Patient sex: M
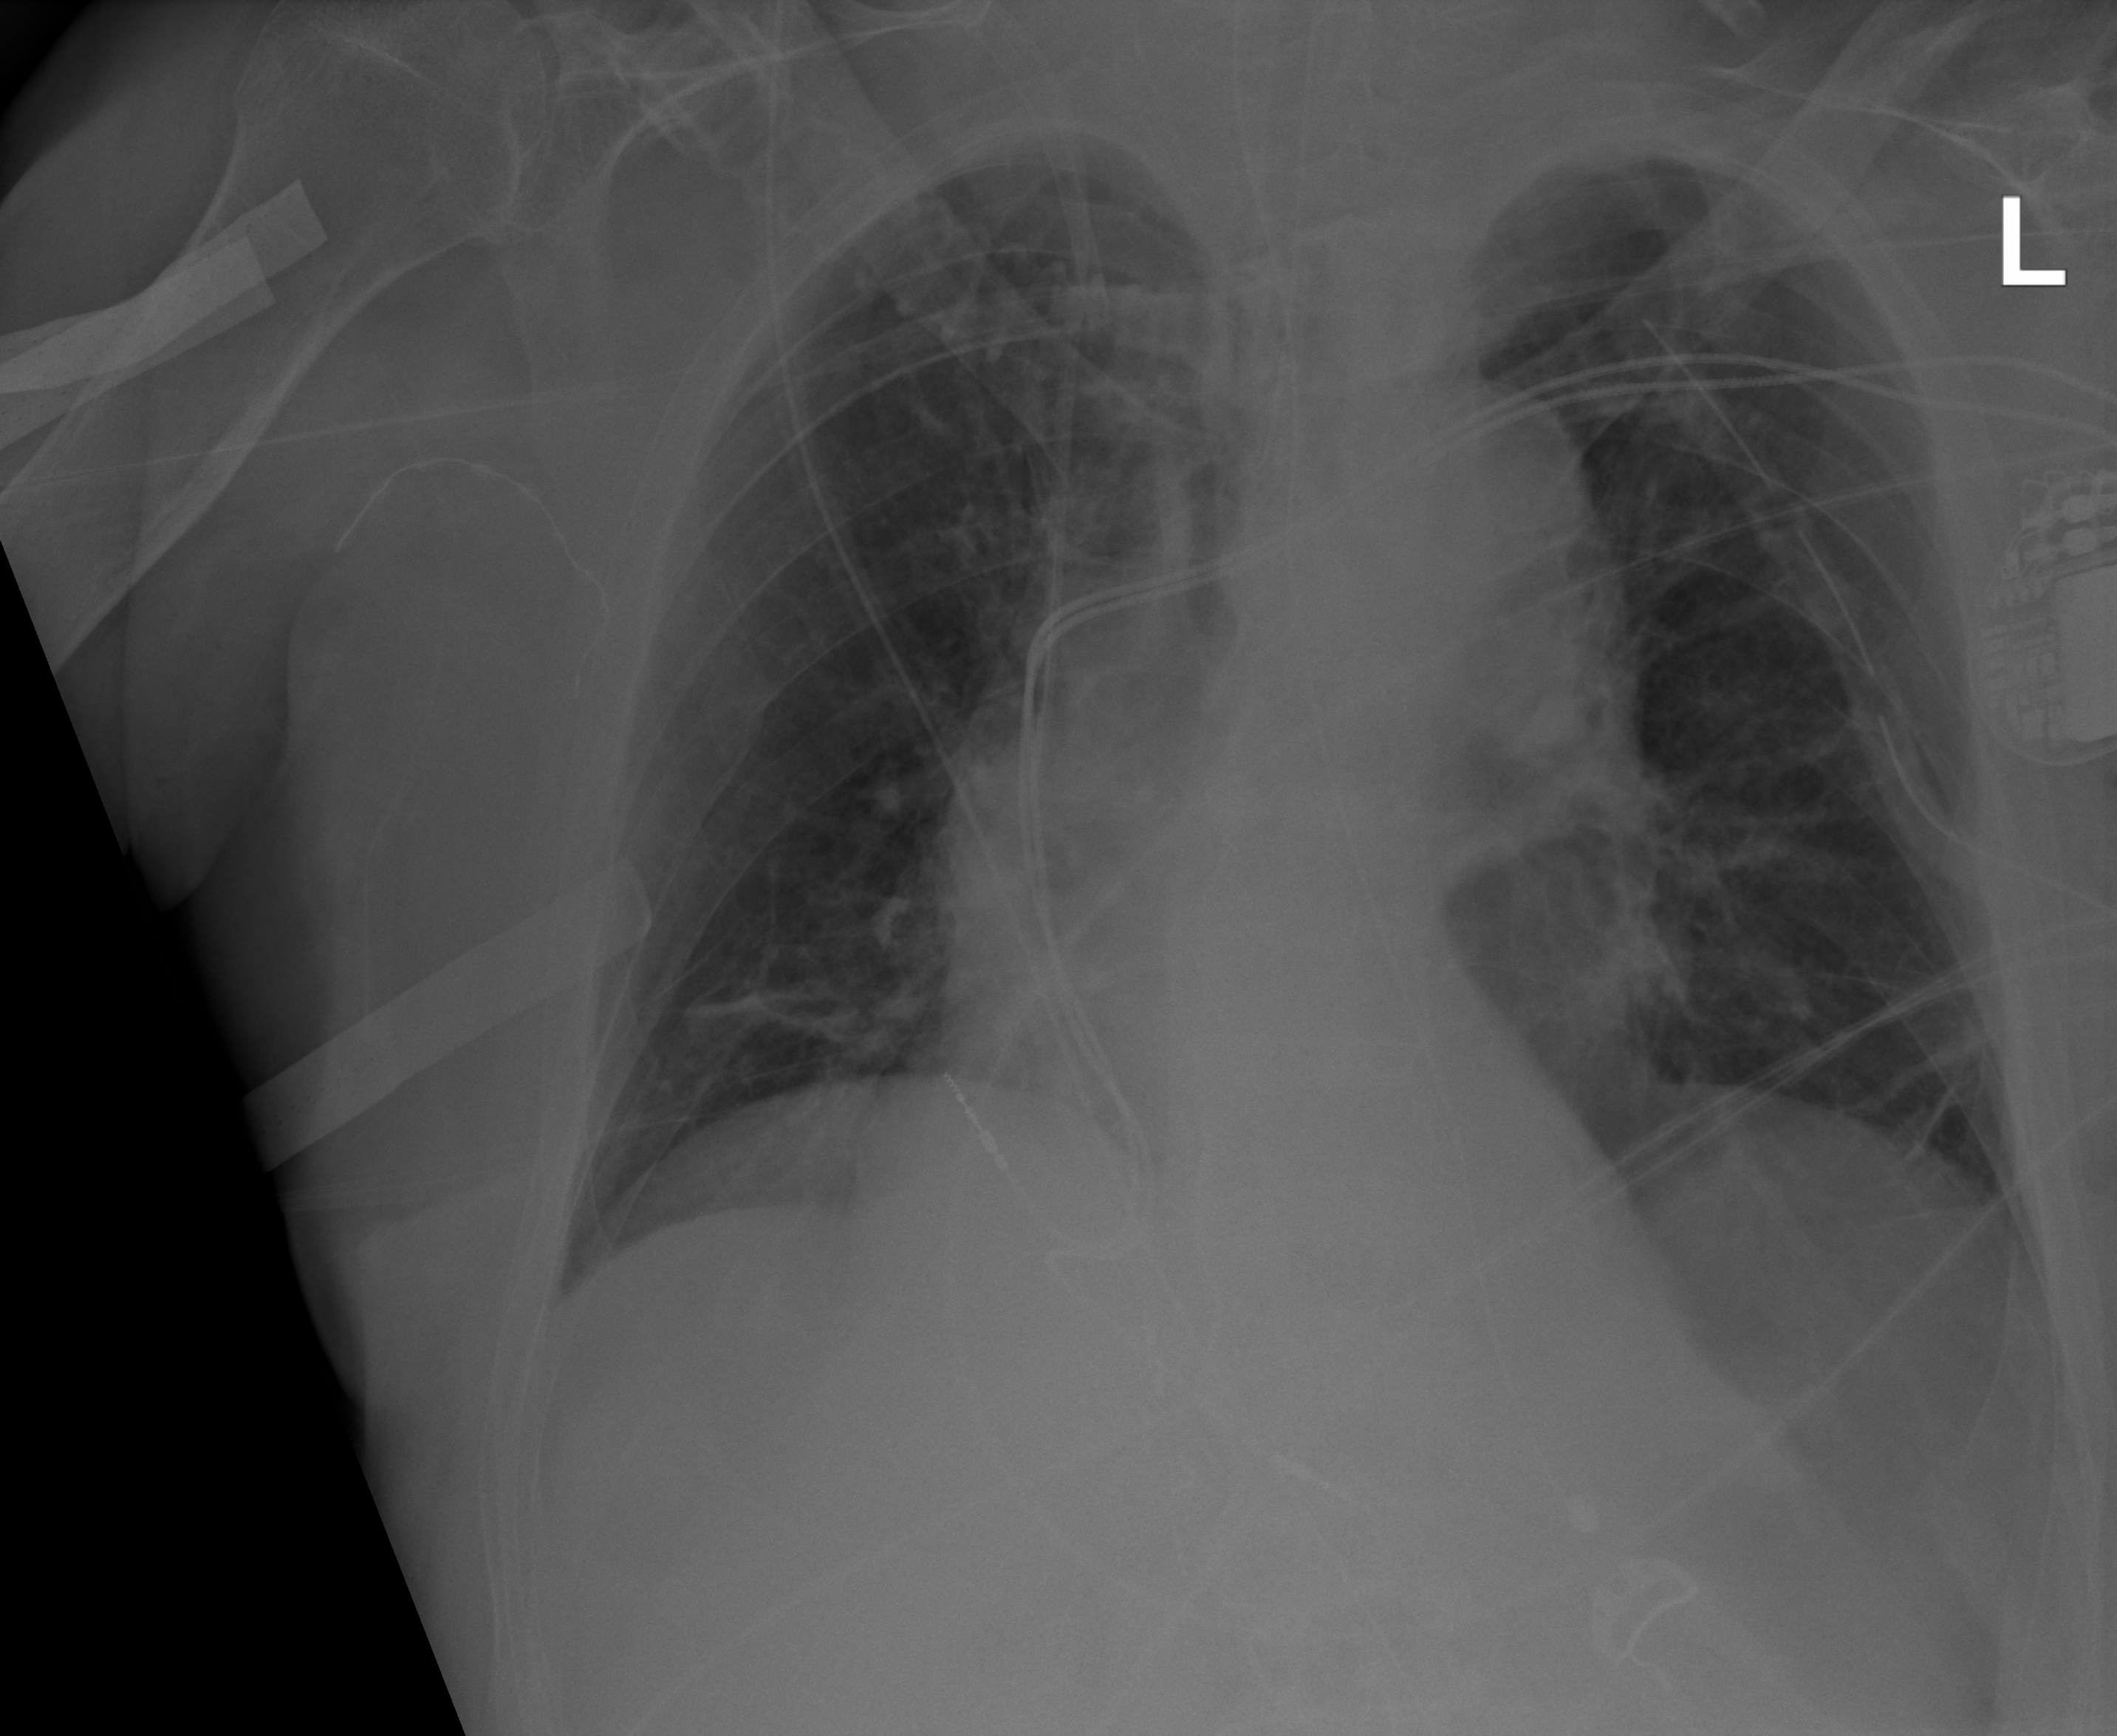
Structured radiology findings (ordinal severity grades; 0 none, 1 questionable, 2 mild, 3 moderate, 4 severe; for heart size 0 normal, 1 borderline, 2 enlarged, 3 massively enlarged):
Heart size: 2
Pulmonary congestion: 0
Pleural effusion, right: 0
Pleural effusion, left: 0
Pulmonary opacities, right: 0
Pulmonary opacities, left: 0
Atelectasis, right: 2
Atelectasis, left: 2